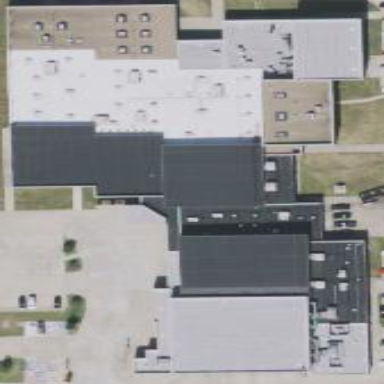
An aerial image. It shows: School building.